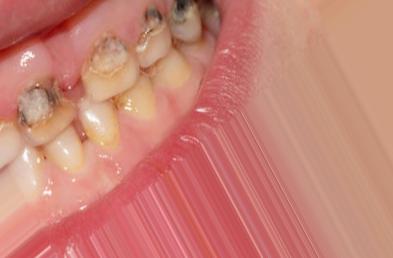
Condition: Caries